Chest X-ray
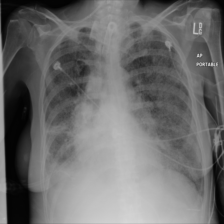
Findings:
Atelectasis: negative
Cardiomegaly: negative
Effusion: negative
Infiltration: negative
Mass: negative
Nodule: positive
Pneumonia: negative
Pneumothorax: negative
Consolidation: positive
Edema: negative
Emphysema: negative
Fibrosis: positive
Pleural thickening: negative
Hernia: negative